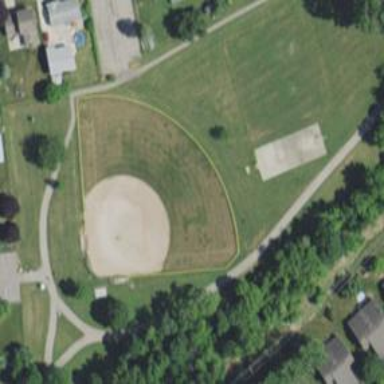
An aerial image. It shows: Baseball pitch for leisure and sports activities.